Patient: sex F, age 56
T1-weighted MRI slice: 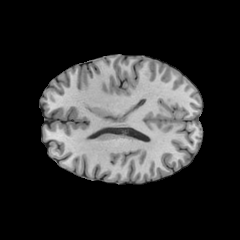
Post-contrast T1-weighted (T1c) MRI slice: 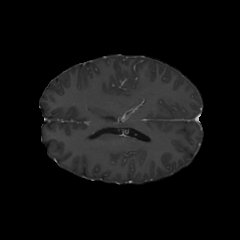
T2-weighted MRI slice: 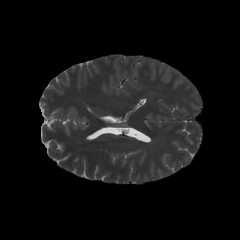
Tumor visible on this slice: no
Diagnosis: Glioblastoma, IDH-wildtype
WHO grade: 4